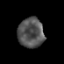
Tissue: prostate
Cell type: Endothelial cells
Senescence score: 0.3232
Nuclear area (px): 753
Mean DAPI intensity: 84.216